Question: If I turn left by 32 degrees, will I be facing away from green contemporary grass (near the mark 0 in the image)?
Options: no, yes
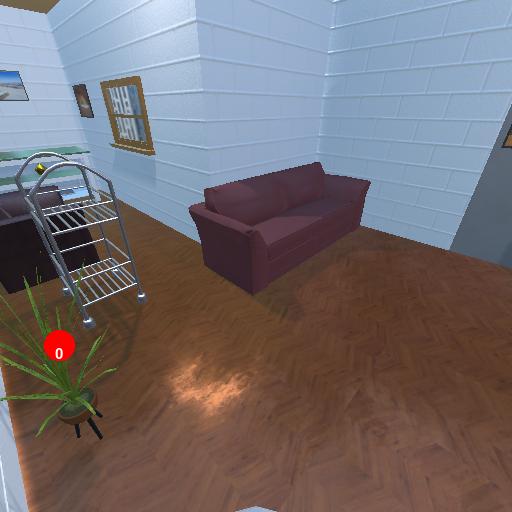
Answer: no